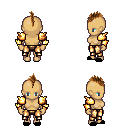
a pixel art fantasy rpg character, female body template, human, tanned skin, gold arm armor, gold greaves, brown mohawk hairstyle, black slippers, four views (front, back, left, right), 2x2 character sprite sheet, small pixel art, hard edges, no anti-aliasing